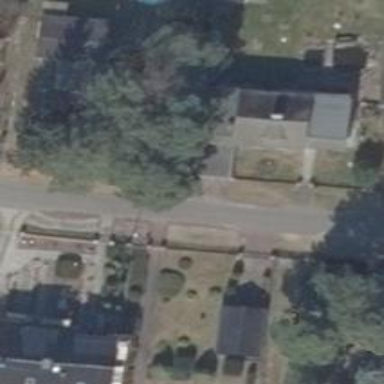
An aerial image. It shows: Residential road with no sidewalk.